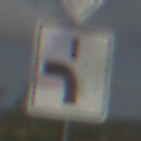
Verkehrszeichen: VerlaufVorfahrtsstrasse5
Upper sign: Vorfahrtsstrasse
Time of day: MorningAfternoon
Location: Outdoor (Nature)
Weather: PartlyCloudy
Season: NotSpecified
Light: Natural